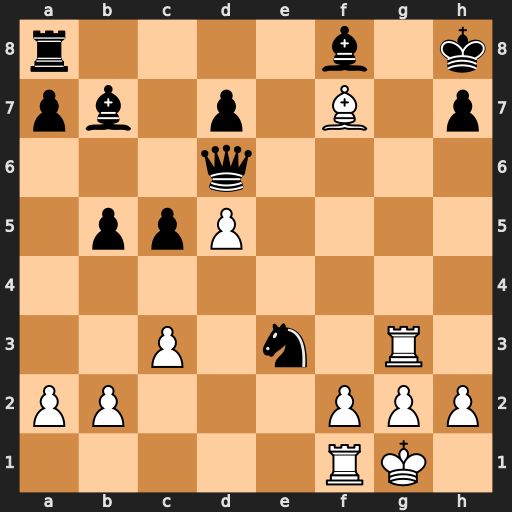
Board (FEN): r4b1k/pb1p1B1p/3q4/1ppP4/8/2P1n1R1/PP3PPP/5RK1
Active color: w
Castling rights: -
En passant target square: -
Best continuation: Rg8#